Question: On a ASP web page, I have a table with 2 sections. The columns have controls - text, label, textbox, label & label respectively. I want the columns to just take up only space that is required. Have not set any widths.
Here's an image of my table:

I want the 1st 4 columns to line up. That's working
5th Column - Section 2 has text that is long, So Section 1 column 5 also becomes wide.
I have used tbody for each section.
I tried following: broke Section-1 5th column into 2 columns. Section-2 will have colspan=2. But still, Section-1 5th column is not taking only required space. How do I achieve this?
This is driving me crazy. How does one design tables easily? Do you have any tools that can help this kind of tables? Any suggestions is much appreciated.
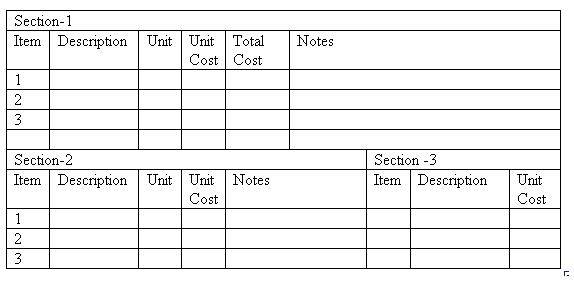
Answer: '''
<table>
<tr>
<td colspan="9">Section 1</td>
</tr>
<tr>
<td>Item</td>
<td>Description</td>
<td>Unit</td>
<td>Unit<br/>Cost</td>
<td>Total<br/>Cost</td>
<td colspan="4">Notes</td>
</tr>
<tr>
<td>1</td>
<td></td>
<td></td>
<td></td>
<td></td>
<td colspan="4"></td>
</tr>
<tr>
<td>2</td>
<td></td>
<td></td>
<td></td>
<td></td>
<td colspan="4"></td>
</tr>
<tr>
<td>3</td>
<td></td>
<td></td>
<td></td>
<td></td>
<td colspan="4"></td>
</tr>
<tr>
<td></td>
<td></td>
<td></td>
<td></td>
<td></td>
<td colspan="4"></td>
</tr>
<tr>
<td colspan="6">Section-2</td>
<td colspan="3">Section-3</td>
</tr>
<tr>
<td>Item</td>
<td>Description</td>
<td>Unit</td>
<td>Unit<br/>Cost</td>
<td colspan="2">Notes</td>
<td>Item</td>
<td>Description</td>
<td>Unit<br/>Cost</td>
</tr>
<tr>
<td>1</td>
<td></td>
<td></td>
<td></td>
<td colspan="2"></td>
<td></td>
<td></td>
<td></td>
</tr>
<tr>
<td>2</td>
<td></td>
<td></td>
<td></td>
<td colspan="2"></td>
<td></td>
<td></td>
<td></td>
</tr>
<tr>
<td>3</td>
<td></td>
<td></td>
<td></td>
<td colspan="2"></td>
<td></td>
<td></td>
<td></td>
</tr>
</table>
'''